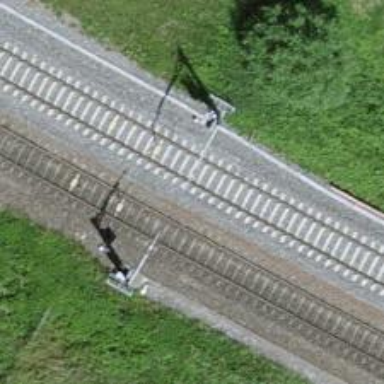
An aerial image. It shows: Railway signal.